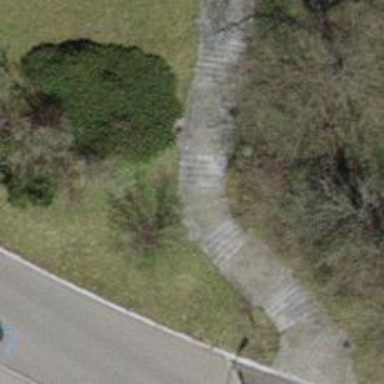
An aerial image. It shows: Steps on sett surface road.